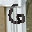
Label: 6